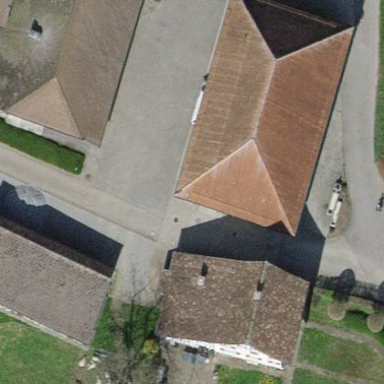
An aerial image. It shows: Shed building.